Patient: sex F, age 54
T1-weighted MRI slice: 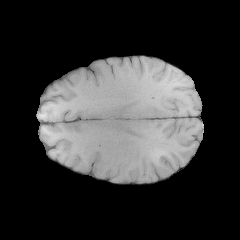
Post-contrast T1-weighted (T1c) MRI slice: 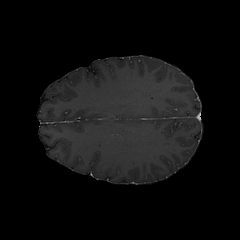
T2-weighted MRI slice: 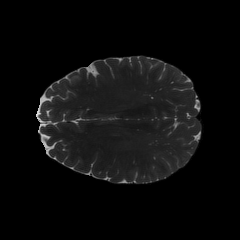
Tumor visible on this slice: no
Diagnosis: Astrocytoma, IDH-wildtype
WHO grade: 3